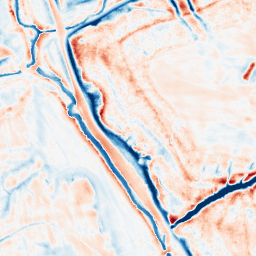
Category: edge_preserving
Decomposition family: bilateral
Decomposition parameters: d: 21
sigma_color: 100
sigma_space: 50
Upsampling method: edge_directed
Upsampling parameters: scale: 2
Upsampling scale: 2